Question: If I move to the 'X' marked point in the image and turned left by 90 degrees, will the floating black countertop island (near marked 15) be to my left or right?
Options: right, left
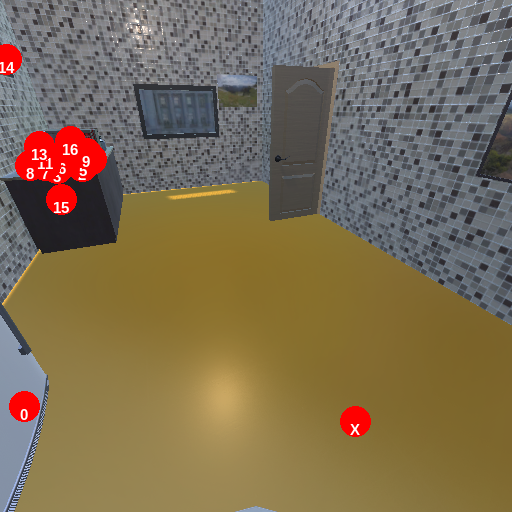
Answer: right